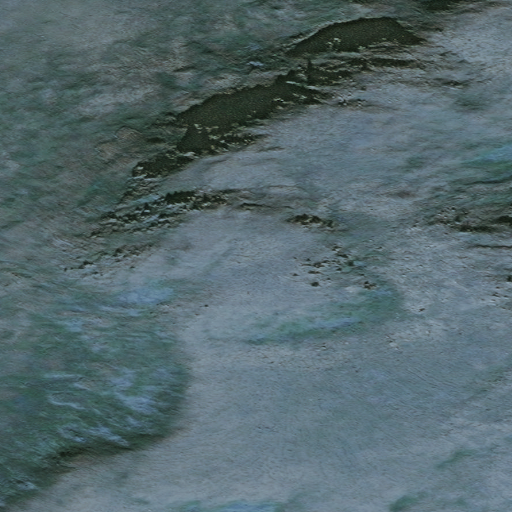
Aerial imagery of mountain in Alaska named Dome containing only unknown